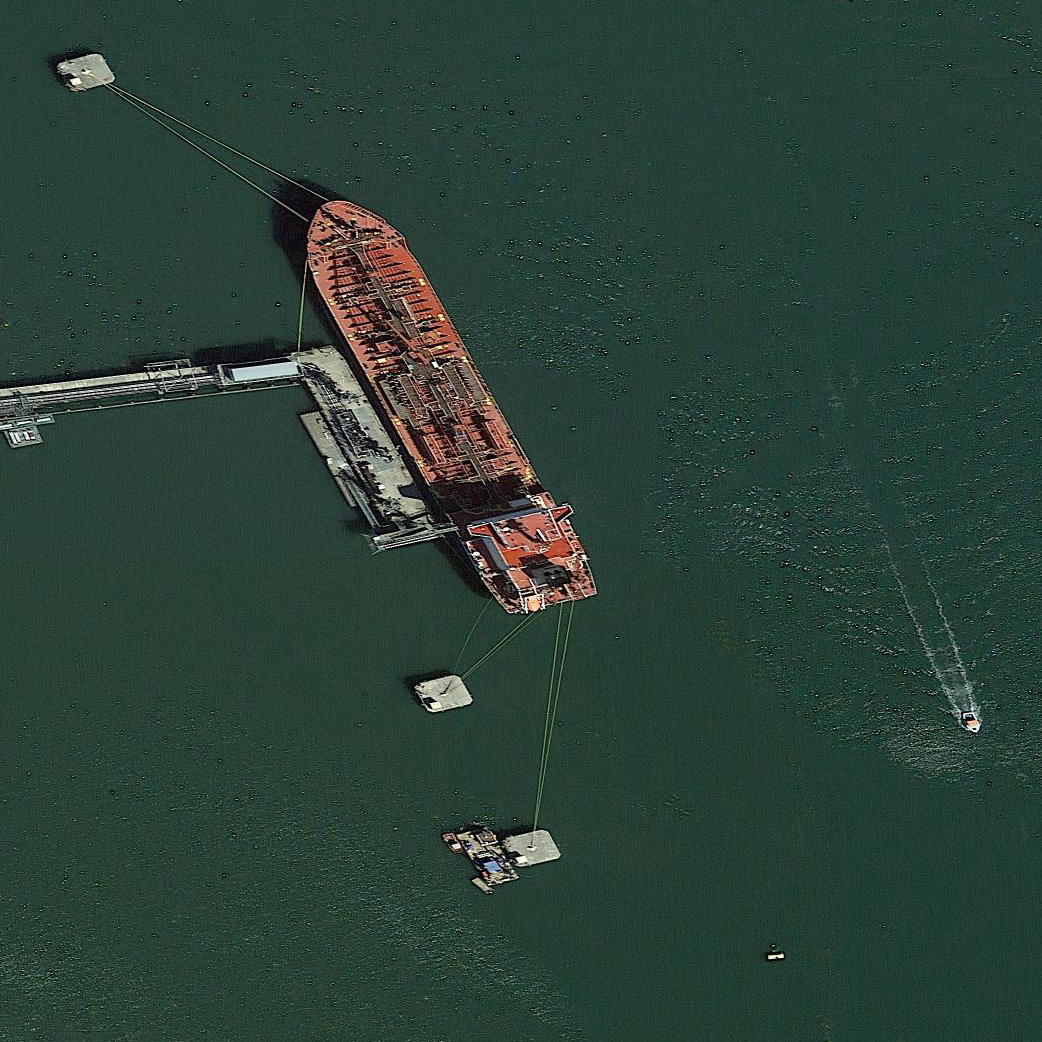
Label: civil